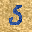
Label: 5